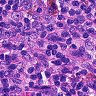
Metastatic tissue present: no